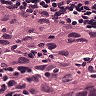
Metastatic tissue present: yes